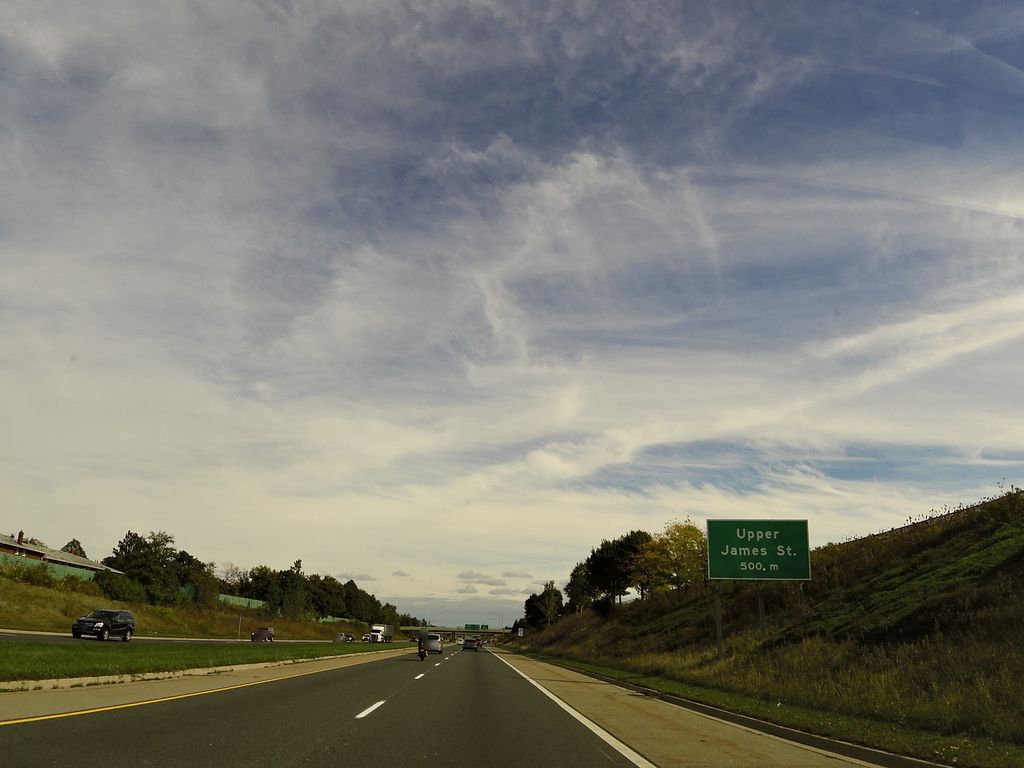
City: hamilton